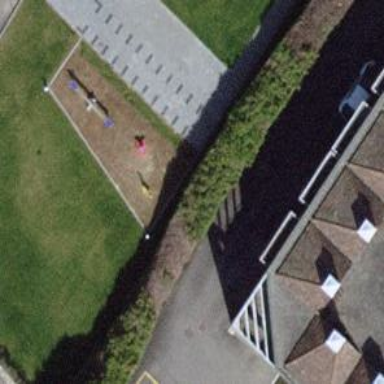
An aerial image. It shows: Playground designed with playground theme on leisure land.